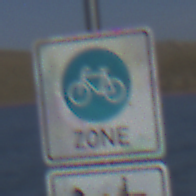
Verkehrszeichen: BeginnFahrradzone
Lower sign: MehrspurigeFahrzeugeFrei9
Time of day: MorningAfternoon
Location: Outdoor (Nature)
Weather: Clear
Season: NotSpecified
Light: Natural